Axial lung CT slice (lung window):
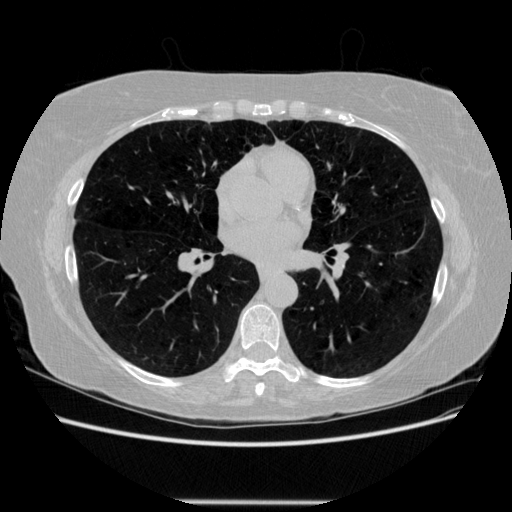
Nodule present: no